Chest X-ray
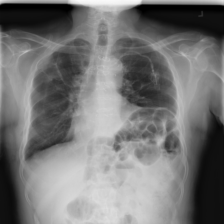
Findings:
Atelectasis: negative
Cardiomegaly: negative
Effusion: positive
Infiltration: negative
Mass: negative
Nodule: negative
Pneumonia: negative
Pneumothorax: positive
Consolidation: negative
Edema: negative
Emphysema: negative
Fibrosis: negative
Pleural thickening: negative
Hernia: negative